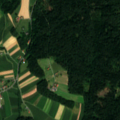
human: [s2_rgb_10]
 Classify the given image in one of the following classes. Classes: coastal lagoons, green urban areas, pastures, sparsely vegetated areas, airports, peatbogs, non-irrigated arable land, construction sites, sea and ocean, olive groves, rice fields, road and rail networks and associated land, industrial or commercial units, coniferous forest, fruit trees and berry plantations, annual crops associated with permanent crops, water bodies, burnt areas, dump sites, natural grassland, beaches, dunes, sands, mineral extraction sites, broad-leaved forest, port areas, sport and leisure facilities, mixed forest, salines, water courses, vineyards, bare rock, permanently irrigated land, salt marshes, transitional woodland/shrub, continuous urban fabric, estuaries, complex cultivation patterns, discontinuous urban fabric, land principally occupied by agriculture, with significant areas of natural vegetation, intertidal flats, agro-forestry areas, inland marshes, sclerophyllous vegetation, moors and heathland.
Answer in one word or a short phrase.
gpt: non-irrigated arable land, mixed forest